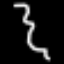
Label: squiggle